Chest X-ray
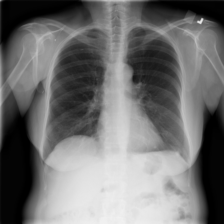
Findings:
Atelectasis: negative
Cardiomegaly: negative
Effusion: negative
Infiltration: negative
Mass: negative
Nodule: negative
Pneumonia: negative
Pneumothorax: negative
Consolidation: negative
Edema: negative
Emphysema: negative
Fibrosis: negative
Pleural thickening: negative
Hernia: negative